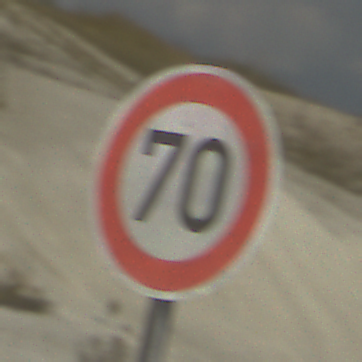
Verkehrszeichen: Geschwindigkeit70
Umgebung: Outdoor, Beach
Tageszeit: MorningAfternoon
Wetter: PartlyCloudy
Licht: Natural
Jahreszeit: NotSpecified
Kontrast: HighContrast